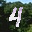
Label: 4